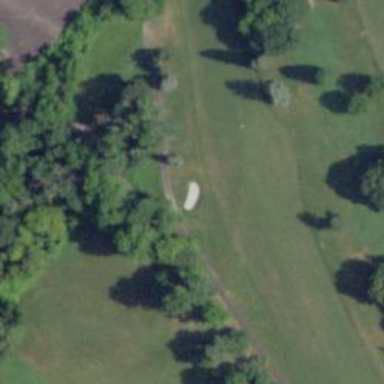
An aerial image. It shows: Path used for both walking and golf.